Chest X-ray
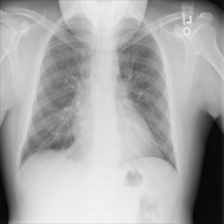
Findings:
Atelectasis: negative
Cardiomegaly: negative
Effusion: negative
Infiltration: negative
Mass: negative
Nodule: negative
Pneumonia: negative
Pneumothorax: negative
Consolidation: negative
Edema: negative
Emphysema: negative
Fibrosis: negative
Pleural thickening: negative
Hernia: negative